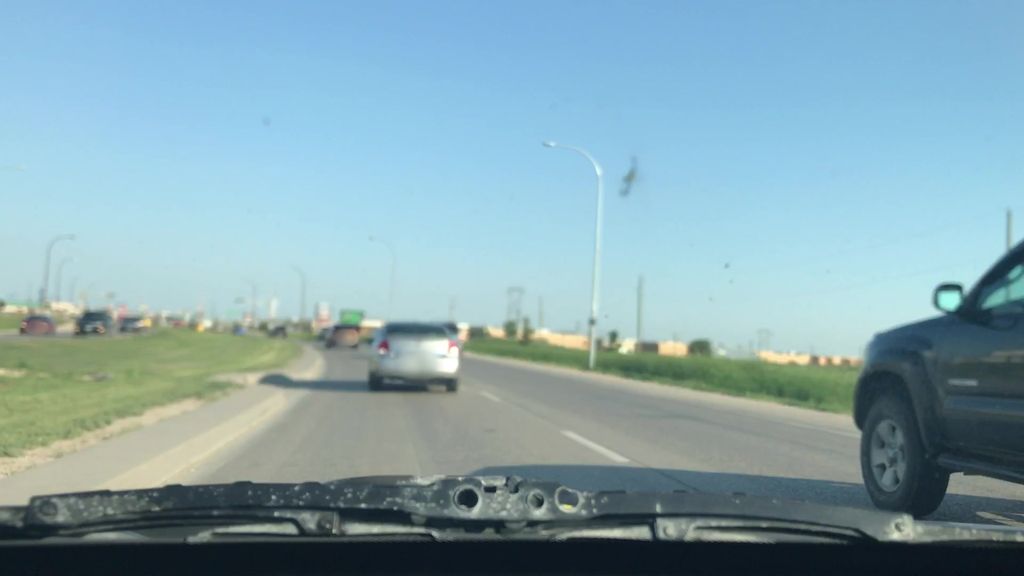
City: winnipeg